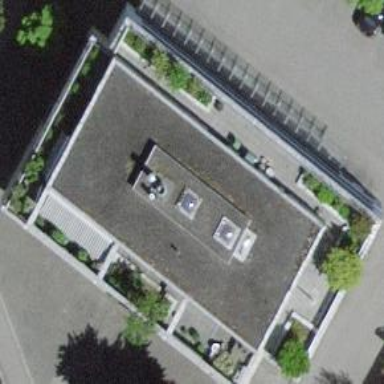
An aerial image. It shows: Office building with flat roof.